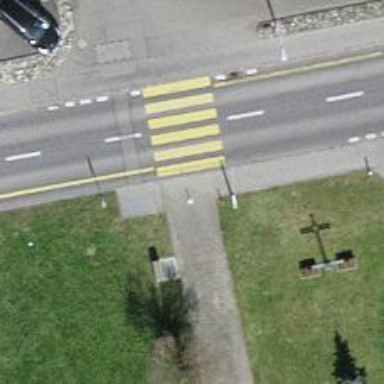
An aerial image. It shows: Sidewalk along the footway.